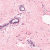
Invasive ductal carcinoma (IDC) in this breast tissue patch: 0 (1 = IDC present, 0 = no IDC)